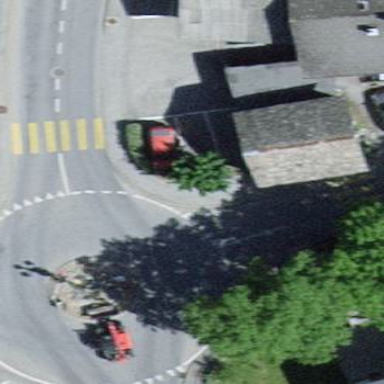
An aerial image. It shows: Tertiary road leading to roundabout.